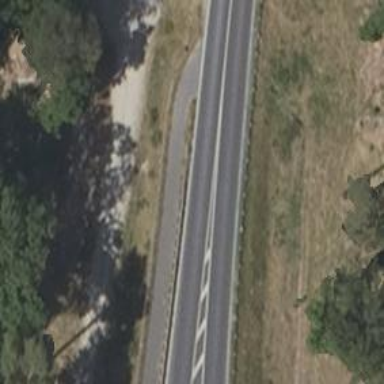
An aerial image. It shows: Secondary road with asphalt surface.